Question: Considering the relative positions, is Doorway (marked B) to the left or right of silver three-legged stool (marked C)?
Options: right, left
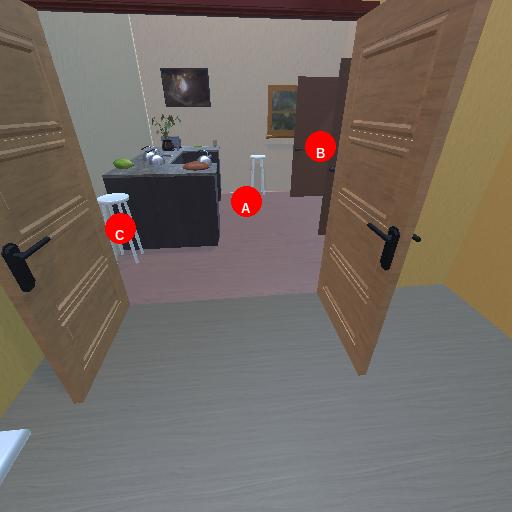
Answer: right